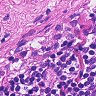
Metastatic tissue present: no